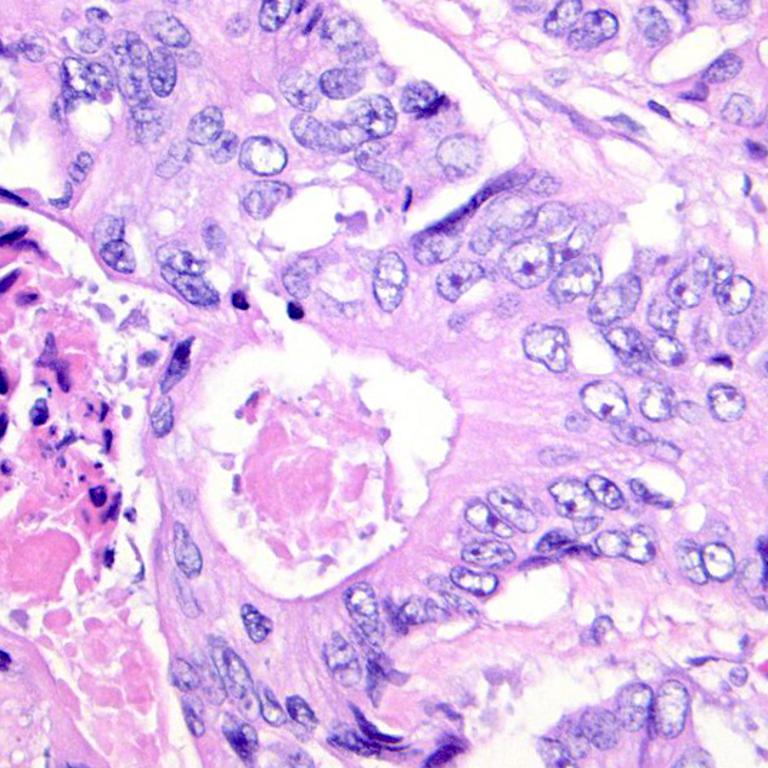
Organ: colon
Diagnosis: adenocarcinomas